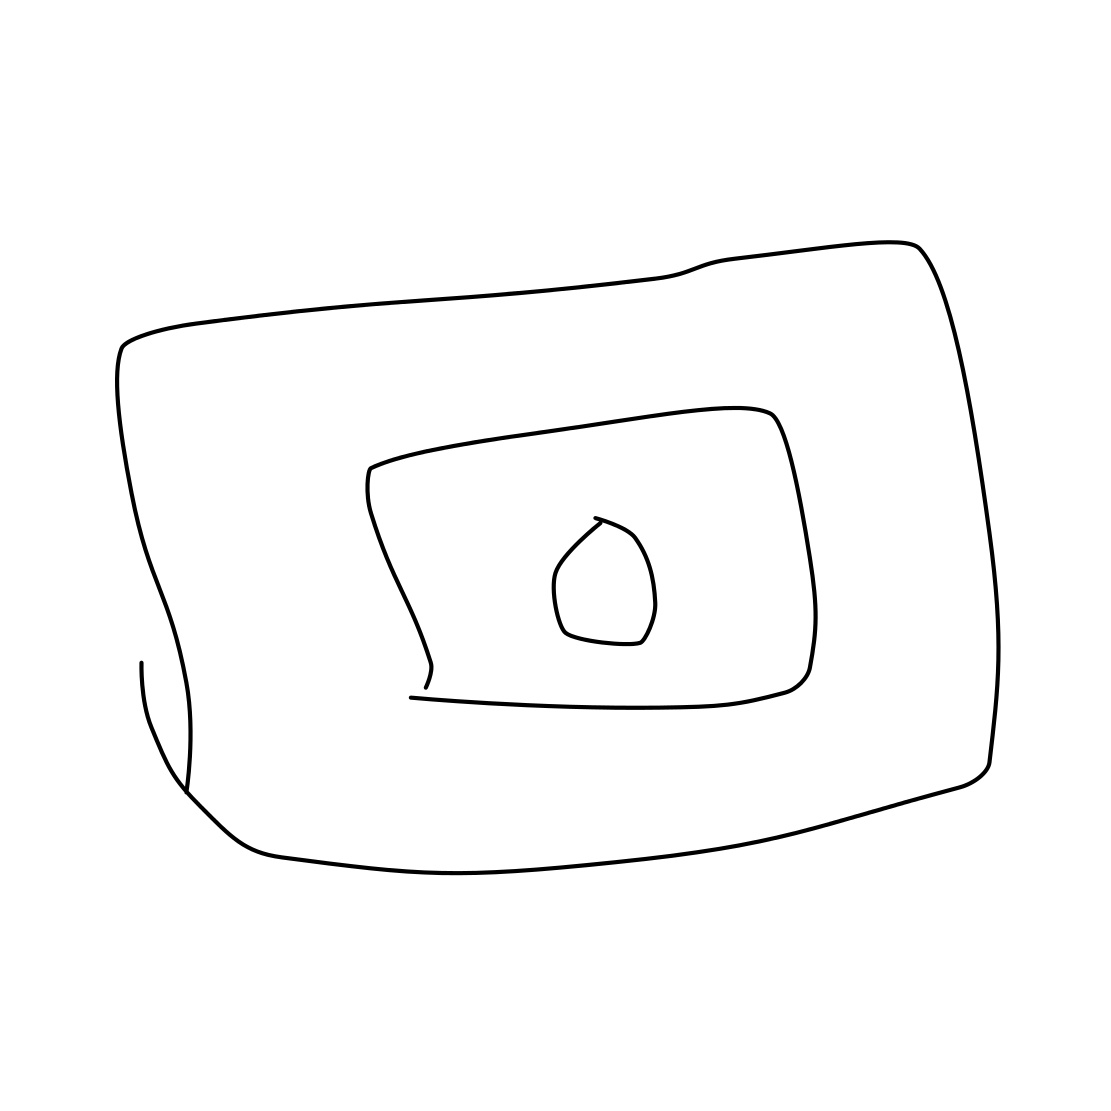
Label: cake